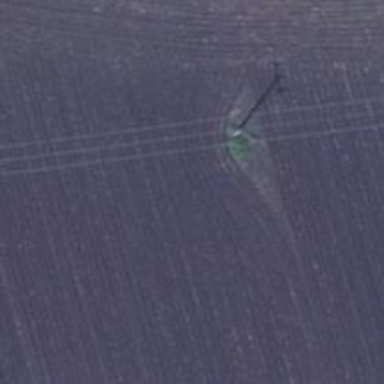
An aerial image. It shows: Power pole.